Question: IS it possible to cut out parts of a NSWindow or an NSView and make them see through? I have an NSWindow with an NSView and I want to either:
A) make a hole in the NSWindow to be able to see through it or
B) set my NSWindow background to have a clear color and then make an NSView on top and set a certain part of my NSViews opacity to be able to see through to the desktop.
This is the effect I am trying to create:

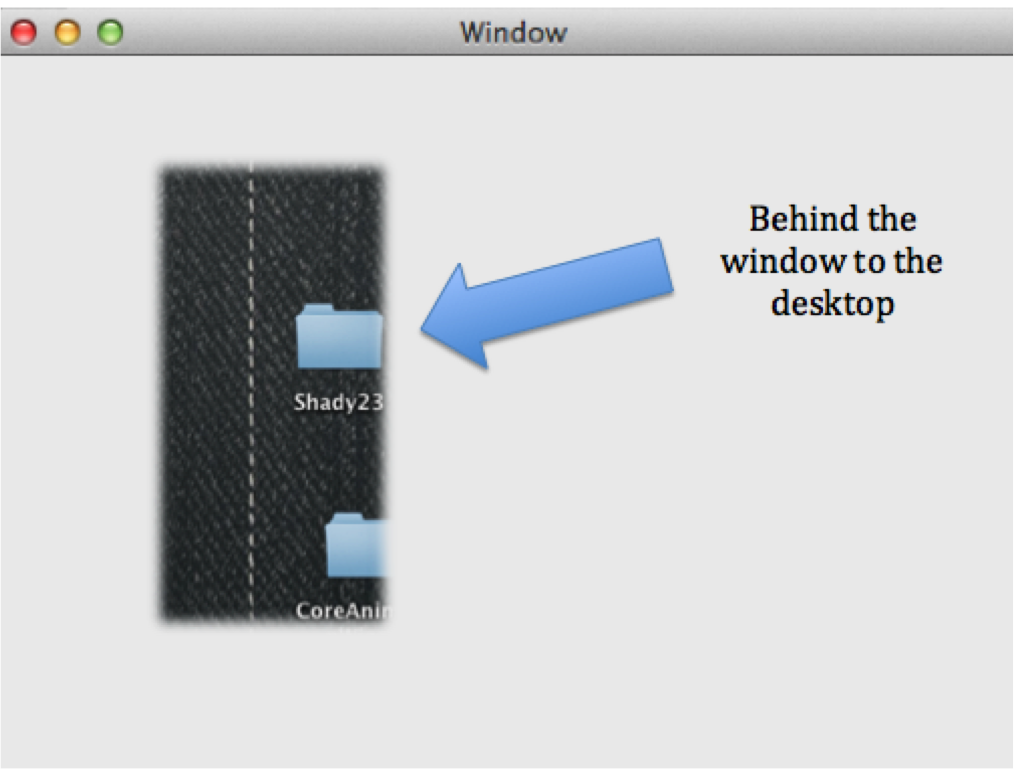
Answer: Yes, it's possible, and actually not that hard.
In your window subclass, you need to set the window background color to transparent
'''
self.backgroundColor = NSColor.clearColor;
'''
and tell the compositing engine that parts of your window are transparent and need to be redrawn when the window moves
'''
[self setOpaque:NO];
'''
In your NSView subclass, you must render the new background with a color of your choice (otherwise the window is entirely transparent and only the title bar will show) and then render a hole in the view with
'''
NSRectFillUsingOperation(NSMakeRect(50, 50, 100, 100), NSCompositingOperationClear);
'''
This gives the desired effect and also works in Mojave's dark mode etc.
<URL>
Full code:
'''
@interface MyWindow : NSWindow
- (id)initWithContentRect:(NSRect)contentRect styleMask:( unsigned int)aStyle backing:(NSBackingStoreType)bufferingType defer:(BOOL)flag;
@end
@implementation MyWindow
- (id)initWithContentRect:(NSRect)contentRect styleMask:( unsigned int)aStyle backing:(NSBackingStoreType)bufferingType defer:(BOOL)flag {
self = [super initWithContentRect:contentRect styleMask : aStyle backing :bufferingType defer:flag ];
if (self)
{
self.backgroundColor = NSColor.clearColor;
[self setOpaque:NO];
[self setHasShadow:NO];
}
return self;
}
@end
@interface MyView : NSView
- (void)drawRect:(NSRect)rect;
@end
@implementation MyView
- (void)drawRect:(NSRect)rect
{
[[NSColor windowBackgroundColor] set];
NSRectFill(self.bounds);
NSRectFillUsingOperation(NSMakeRect(50, 50, 100, 100), NSCompositingOperationClear);
}
@end
'''